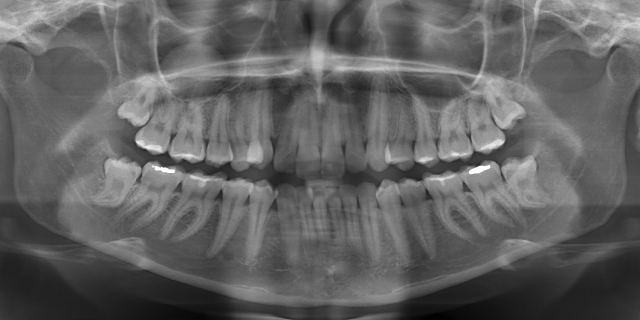
adult